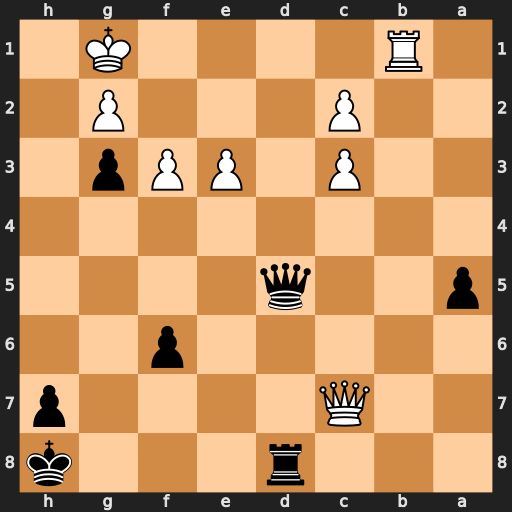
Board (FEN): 3r3k/2Q4p/5p2/p2q4/8/2P1PPp1/2P3P1/1R4K1
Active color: b
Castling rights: -
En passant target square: -
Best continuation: Qd1+ Rxd1 Rxd1#